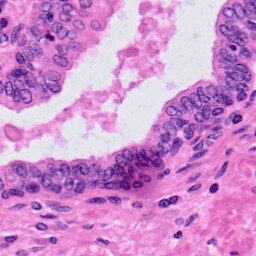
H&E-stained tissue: Prostate